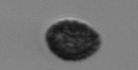
Label: Pseudochattonella_farcimen